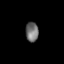
Tissue: lung
Cell type: Others
Senescence score: 0.2128
Nuclear area (px): 252
Mean DAPI intensity: 109.024